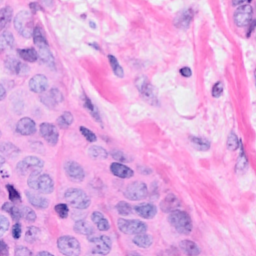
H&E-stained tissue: Breast